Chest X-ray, AP view. Patient: 57 years old, sex F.
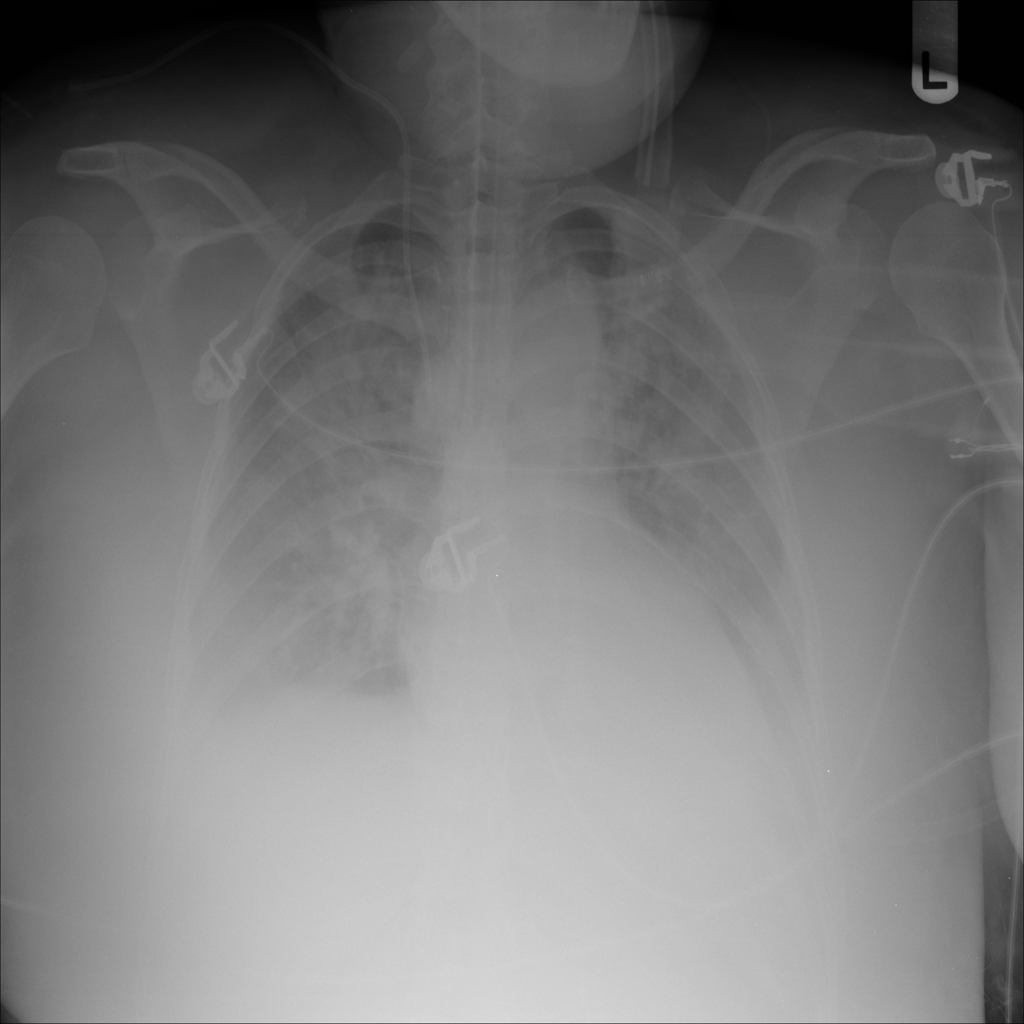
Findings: Infiltration